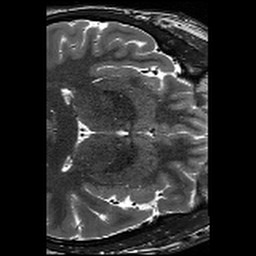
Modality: T2w
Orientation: axial
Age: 20
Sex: male
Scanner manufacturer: siemens
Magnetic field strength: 3 T
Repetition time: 13.15 s
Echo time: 0.082 s